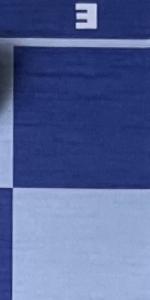
Label: Empty